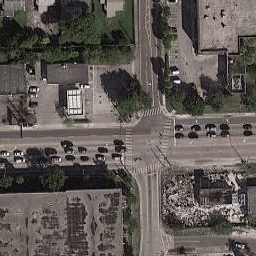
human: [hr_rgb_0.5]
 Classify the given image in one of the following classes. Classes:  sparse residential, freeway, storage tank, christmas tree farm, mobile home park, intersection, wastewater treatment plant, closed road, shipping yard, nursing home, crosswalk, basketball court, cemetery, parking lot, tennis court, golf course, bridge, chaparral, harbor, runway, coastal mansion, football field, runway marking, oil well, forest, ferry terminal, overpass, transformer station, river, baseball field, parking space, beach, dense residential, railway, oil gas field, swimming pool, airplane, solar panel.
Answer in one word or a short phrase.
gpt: intersection